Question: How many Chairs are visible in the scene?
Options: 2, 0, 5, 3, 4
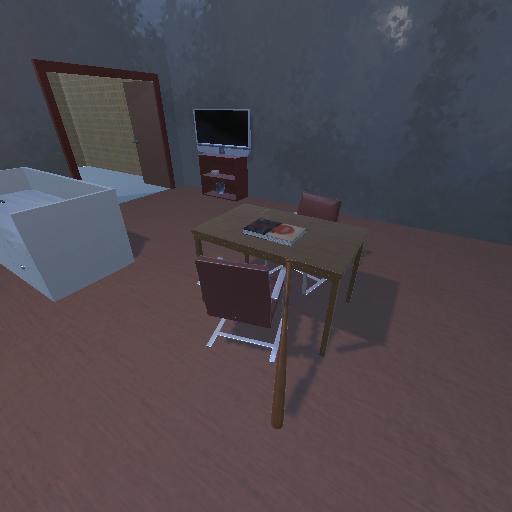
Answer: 2